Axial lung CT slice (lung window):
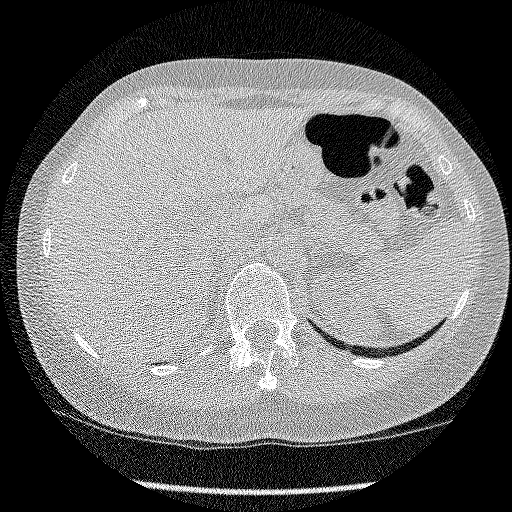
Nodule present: no